Field crop: tomato
Growth stage: 1
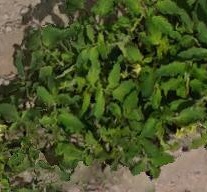
Species: tomato